Question: Goal: I want to add multiple vertical lines to my chart. In this example, I want to add vertical lines for the following dates: 2012-01-09,2012-01-24, and 2012-01-31.
Issue: However, my codes adds 4 lines instead of 3 AND it adds them at the wrong dates.
Can someone tell me what I am doing wrong?
Thank you!
'''
library(quantmod)
getSymbols("SPY", from="2012-01-01", to="2013-06-15")
#add multiple vertical lines
chartSeries(SPY,TA="addLines(v=SPY[c(5,15,20)])")
'''

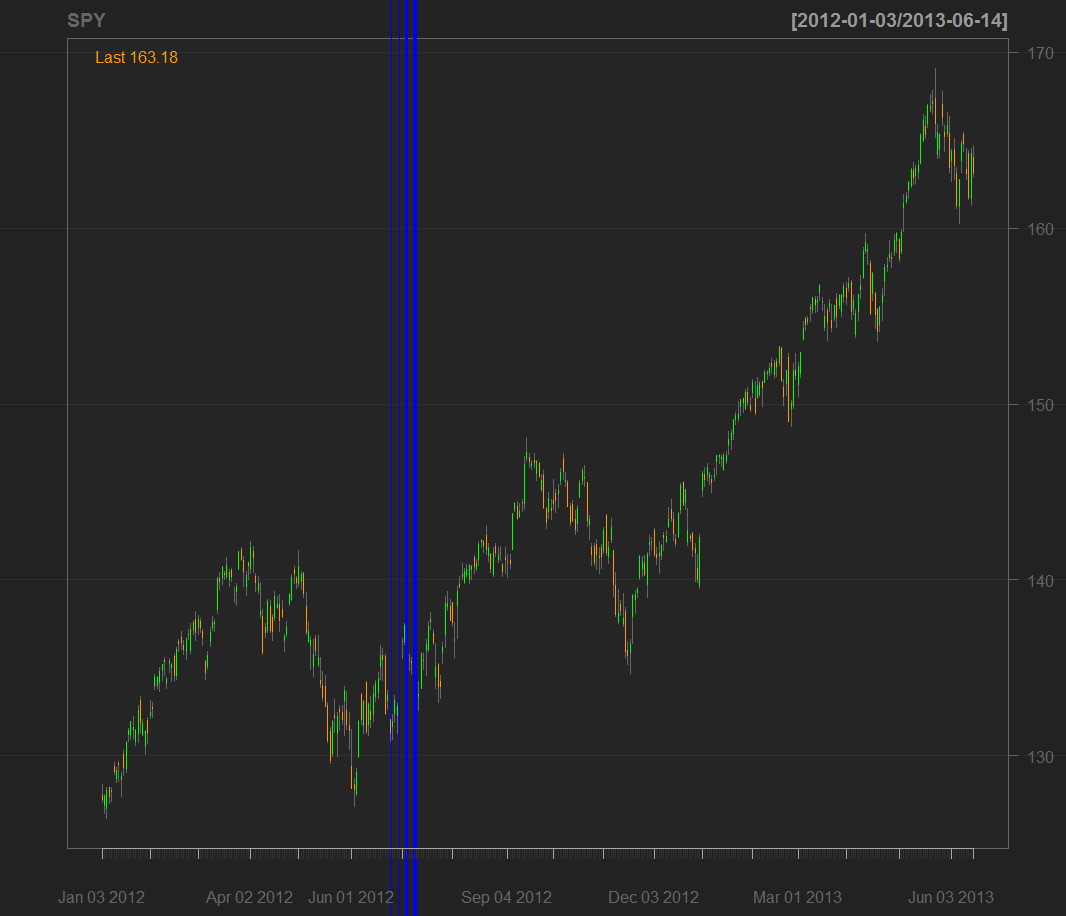
Answer: I have a hackish way to do it in my qmao package (<URL> to the r-sig-finance mailing list.
If you don't want to bother installing the whole package, here is the code for the function you'd need: <URL>
'''
chartSeries(SPY)
addVLine(index(SPY[c(5,15,20)]))
'''
which produces: